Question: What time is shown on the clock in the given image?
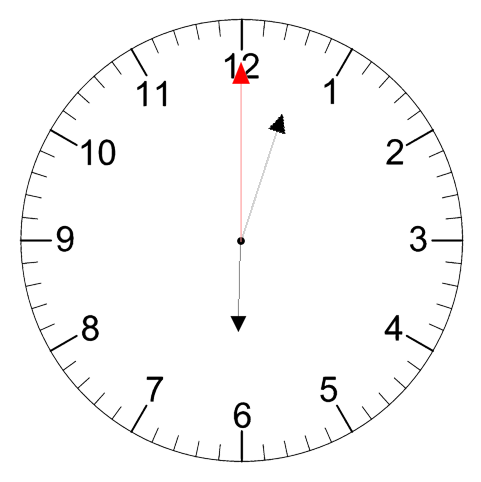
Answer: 06:03:00